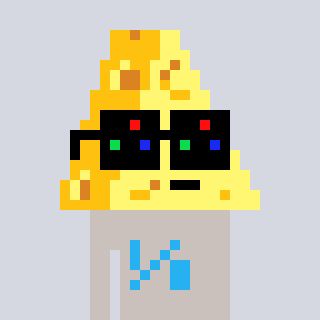
a pixel art character with square black sunglasses, a cheese-shaped head and a foggrey-colored body on a cool background